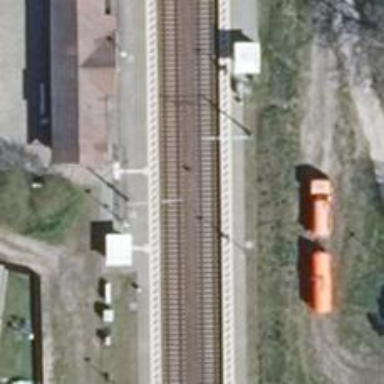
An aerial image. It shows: Public transport station located at railway halt.